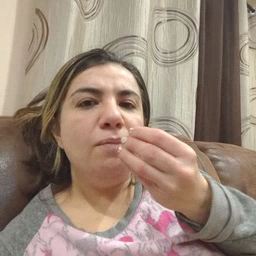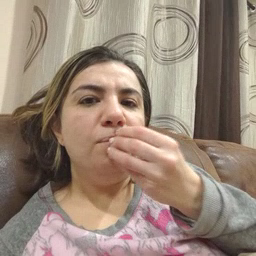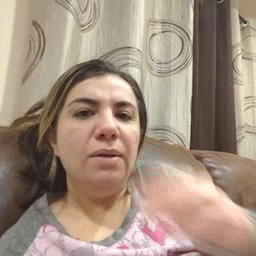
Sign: food